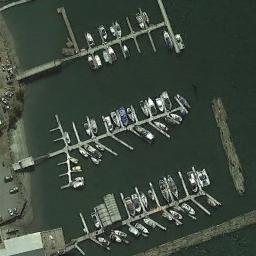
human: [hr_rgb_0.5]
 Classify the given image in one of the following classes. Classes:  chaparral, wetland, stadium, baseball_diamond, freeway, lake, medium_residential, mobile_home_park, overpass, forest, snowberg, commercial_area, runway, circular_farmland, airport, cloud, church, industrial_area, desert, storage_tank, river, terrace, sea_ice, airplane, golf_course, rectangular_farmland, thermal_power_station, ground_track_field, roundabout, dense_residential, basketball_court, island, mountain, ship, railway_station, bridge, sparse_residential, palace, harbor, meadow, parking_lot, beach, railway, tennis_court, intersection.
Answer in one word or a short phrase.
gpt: harbor